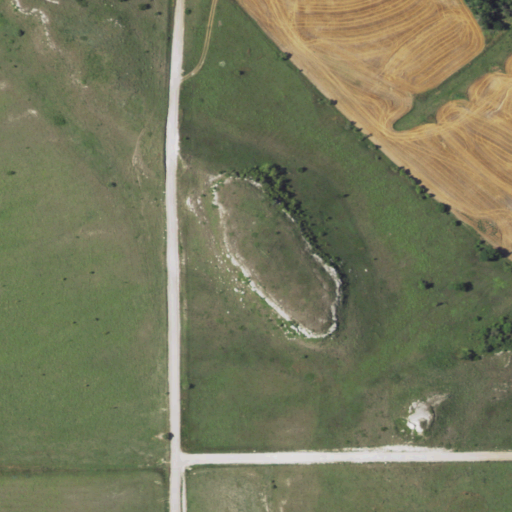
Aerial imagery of mountain in Kansas named Sand Mound containing grassland, cultivated crops, low intensity development, open development, and medium intensity development